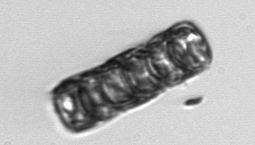
Label: Paralia_sulcata